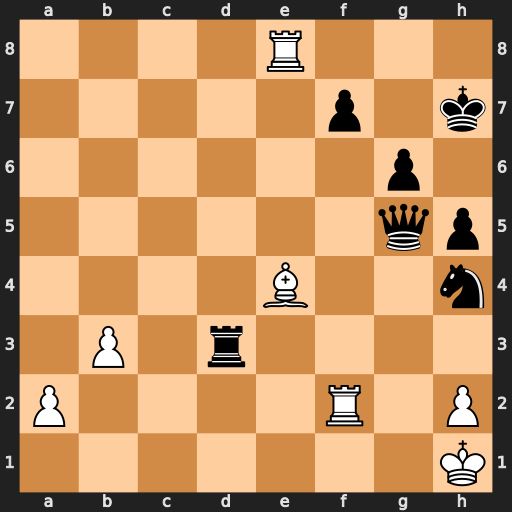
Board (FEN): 4R3/5p1k/6p1/6qp/4B2n/1P1r4/P4R1P/7K
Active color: w
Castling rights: -
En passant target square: -
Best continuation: Rxf7+ Kh6 Rh8#